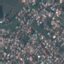
Land use / land cover: Residential